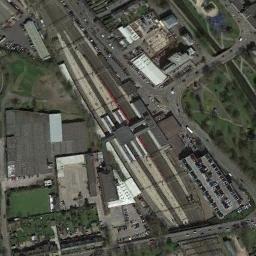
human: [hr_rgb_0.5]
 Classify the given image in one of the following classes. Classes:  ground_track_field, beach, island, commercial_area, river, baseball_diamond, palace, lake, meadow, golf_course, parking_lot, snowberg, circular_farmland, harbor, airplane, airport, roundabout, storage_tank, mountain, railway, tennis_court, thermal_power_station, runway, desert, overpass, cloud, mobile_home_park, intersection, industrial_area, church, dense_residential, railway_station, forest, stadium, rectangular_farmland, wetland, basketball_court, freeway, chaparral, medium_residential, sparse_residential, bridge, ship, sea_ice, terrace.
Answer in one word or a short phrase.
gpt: railway_station